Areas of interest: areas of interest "Exhibition and Convention Center"
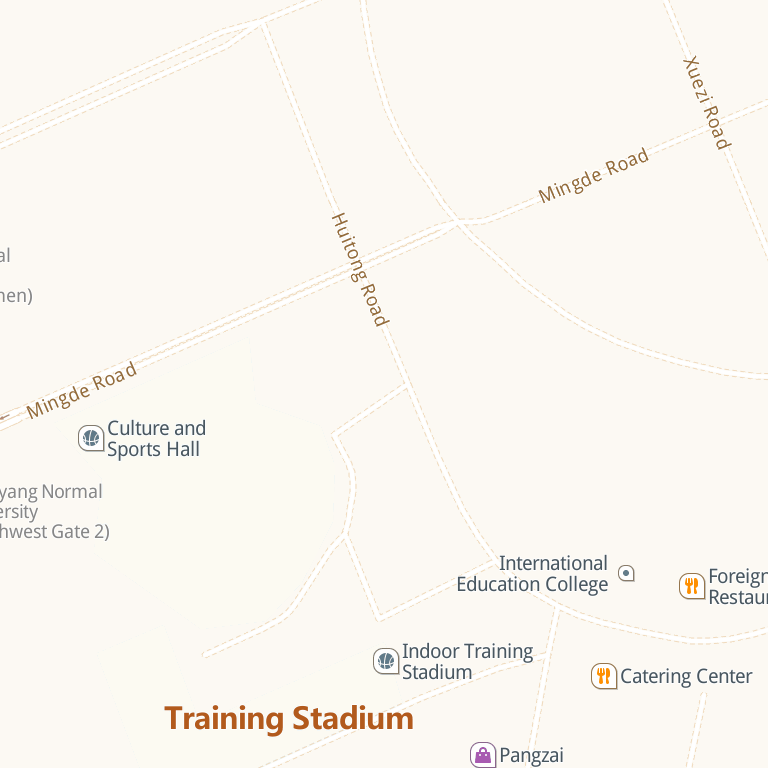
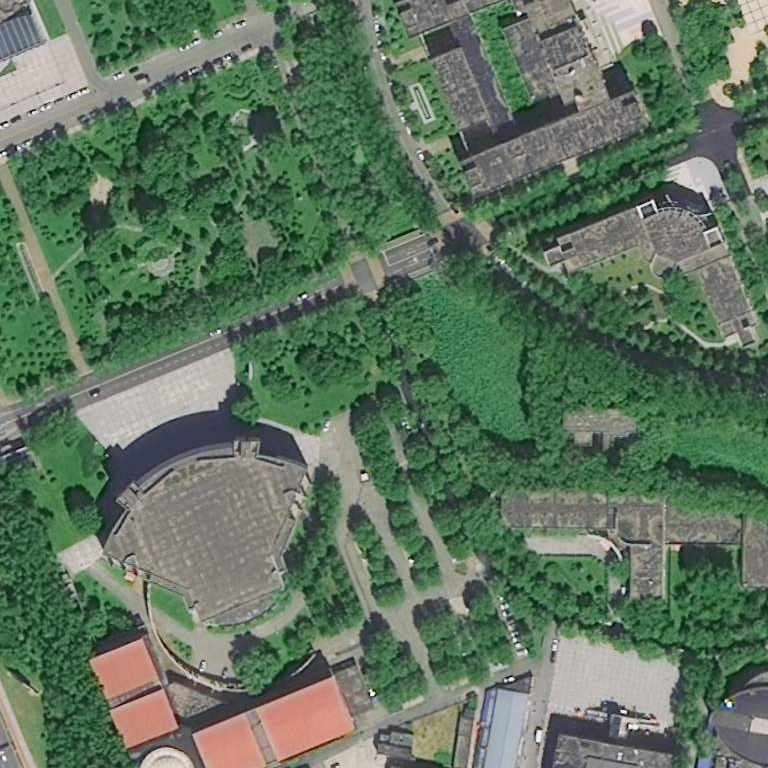